Interaction volume radius: 10 \u00c5
Interaction volume height: 15 \u00c5
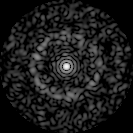
Disorder parameter: 0.8359